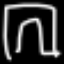
Label: pants